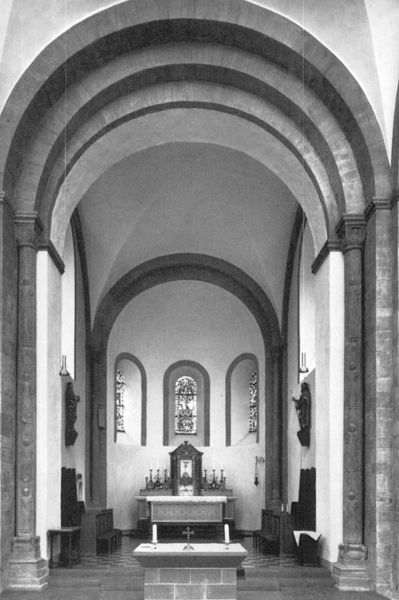
Titel: Erwitte, St. Laurentius
Standort: Köln, An St. Laurentius, Universität, Kunsthistorisches Institut (EU - D - NRW)
Schlagwörter: weiß, fenster, glas, licht, pfeiler, raum, schwarz, säulen, gebäude, wand, stein, innenraum, kirche, figur, bogen, weis, bank, saal, figuren, rundbogen, kerzen, foto, fotografie, bögen, eingang, nische, gewölbe, kreuz, schwarz-weiß, altar, kapitell, sims, skulpturen, glasfenster, gestaffelt, apsis, rundbögen, romanik, chor, kapelle, ständer, heilige, madonna, urne, christentum, ritual, nischen, taufbecken, tabernakel, köln, chorfenster, gurtbogen, buntglasfenster, krez, kreiz, kreuzgradgewölbe, gesamtaufnahme, katedrale, heiloige, ovalbogen